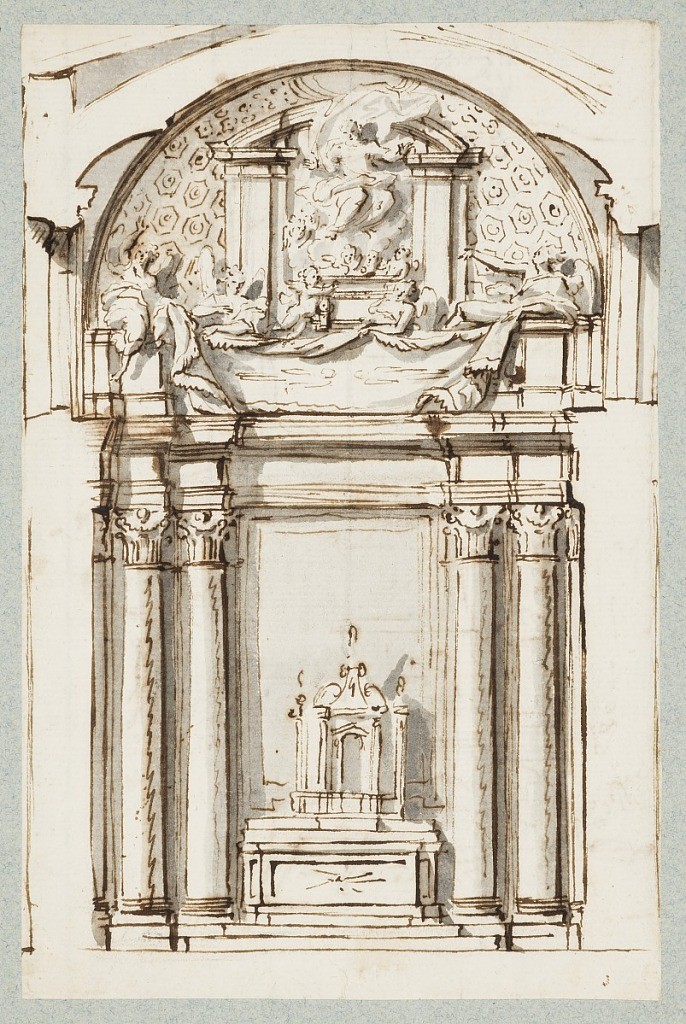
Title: Album page
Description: One sheet of paper drawn on recto and verso, mounted onto an album page with window cutout to see verso.